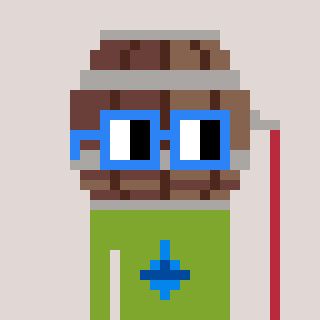
a pixel art character with square blue glasses, a wine barrel-shaped head and a slimegreen-colored body on a warm background